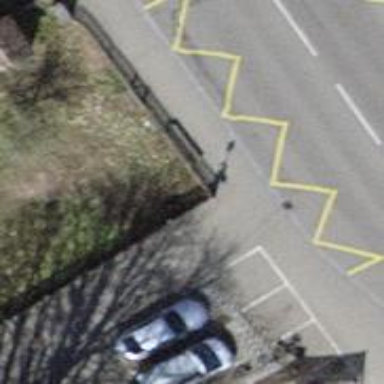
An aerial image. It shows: Bus stop with platform for public transport.